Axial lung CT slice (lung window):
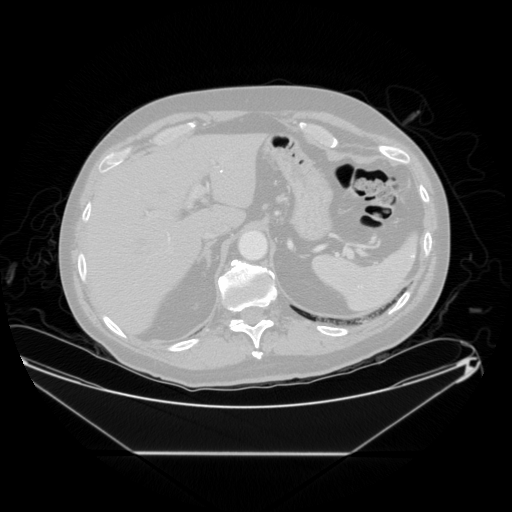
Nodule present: no